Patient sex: M
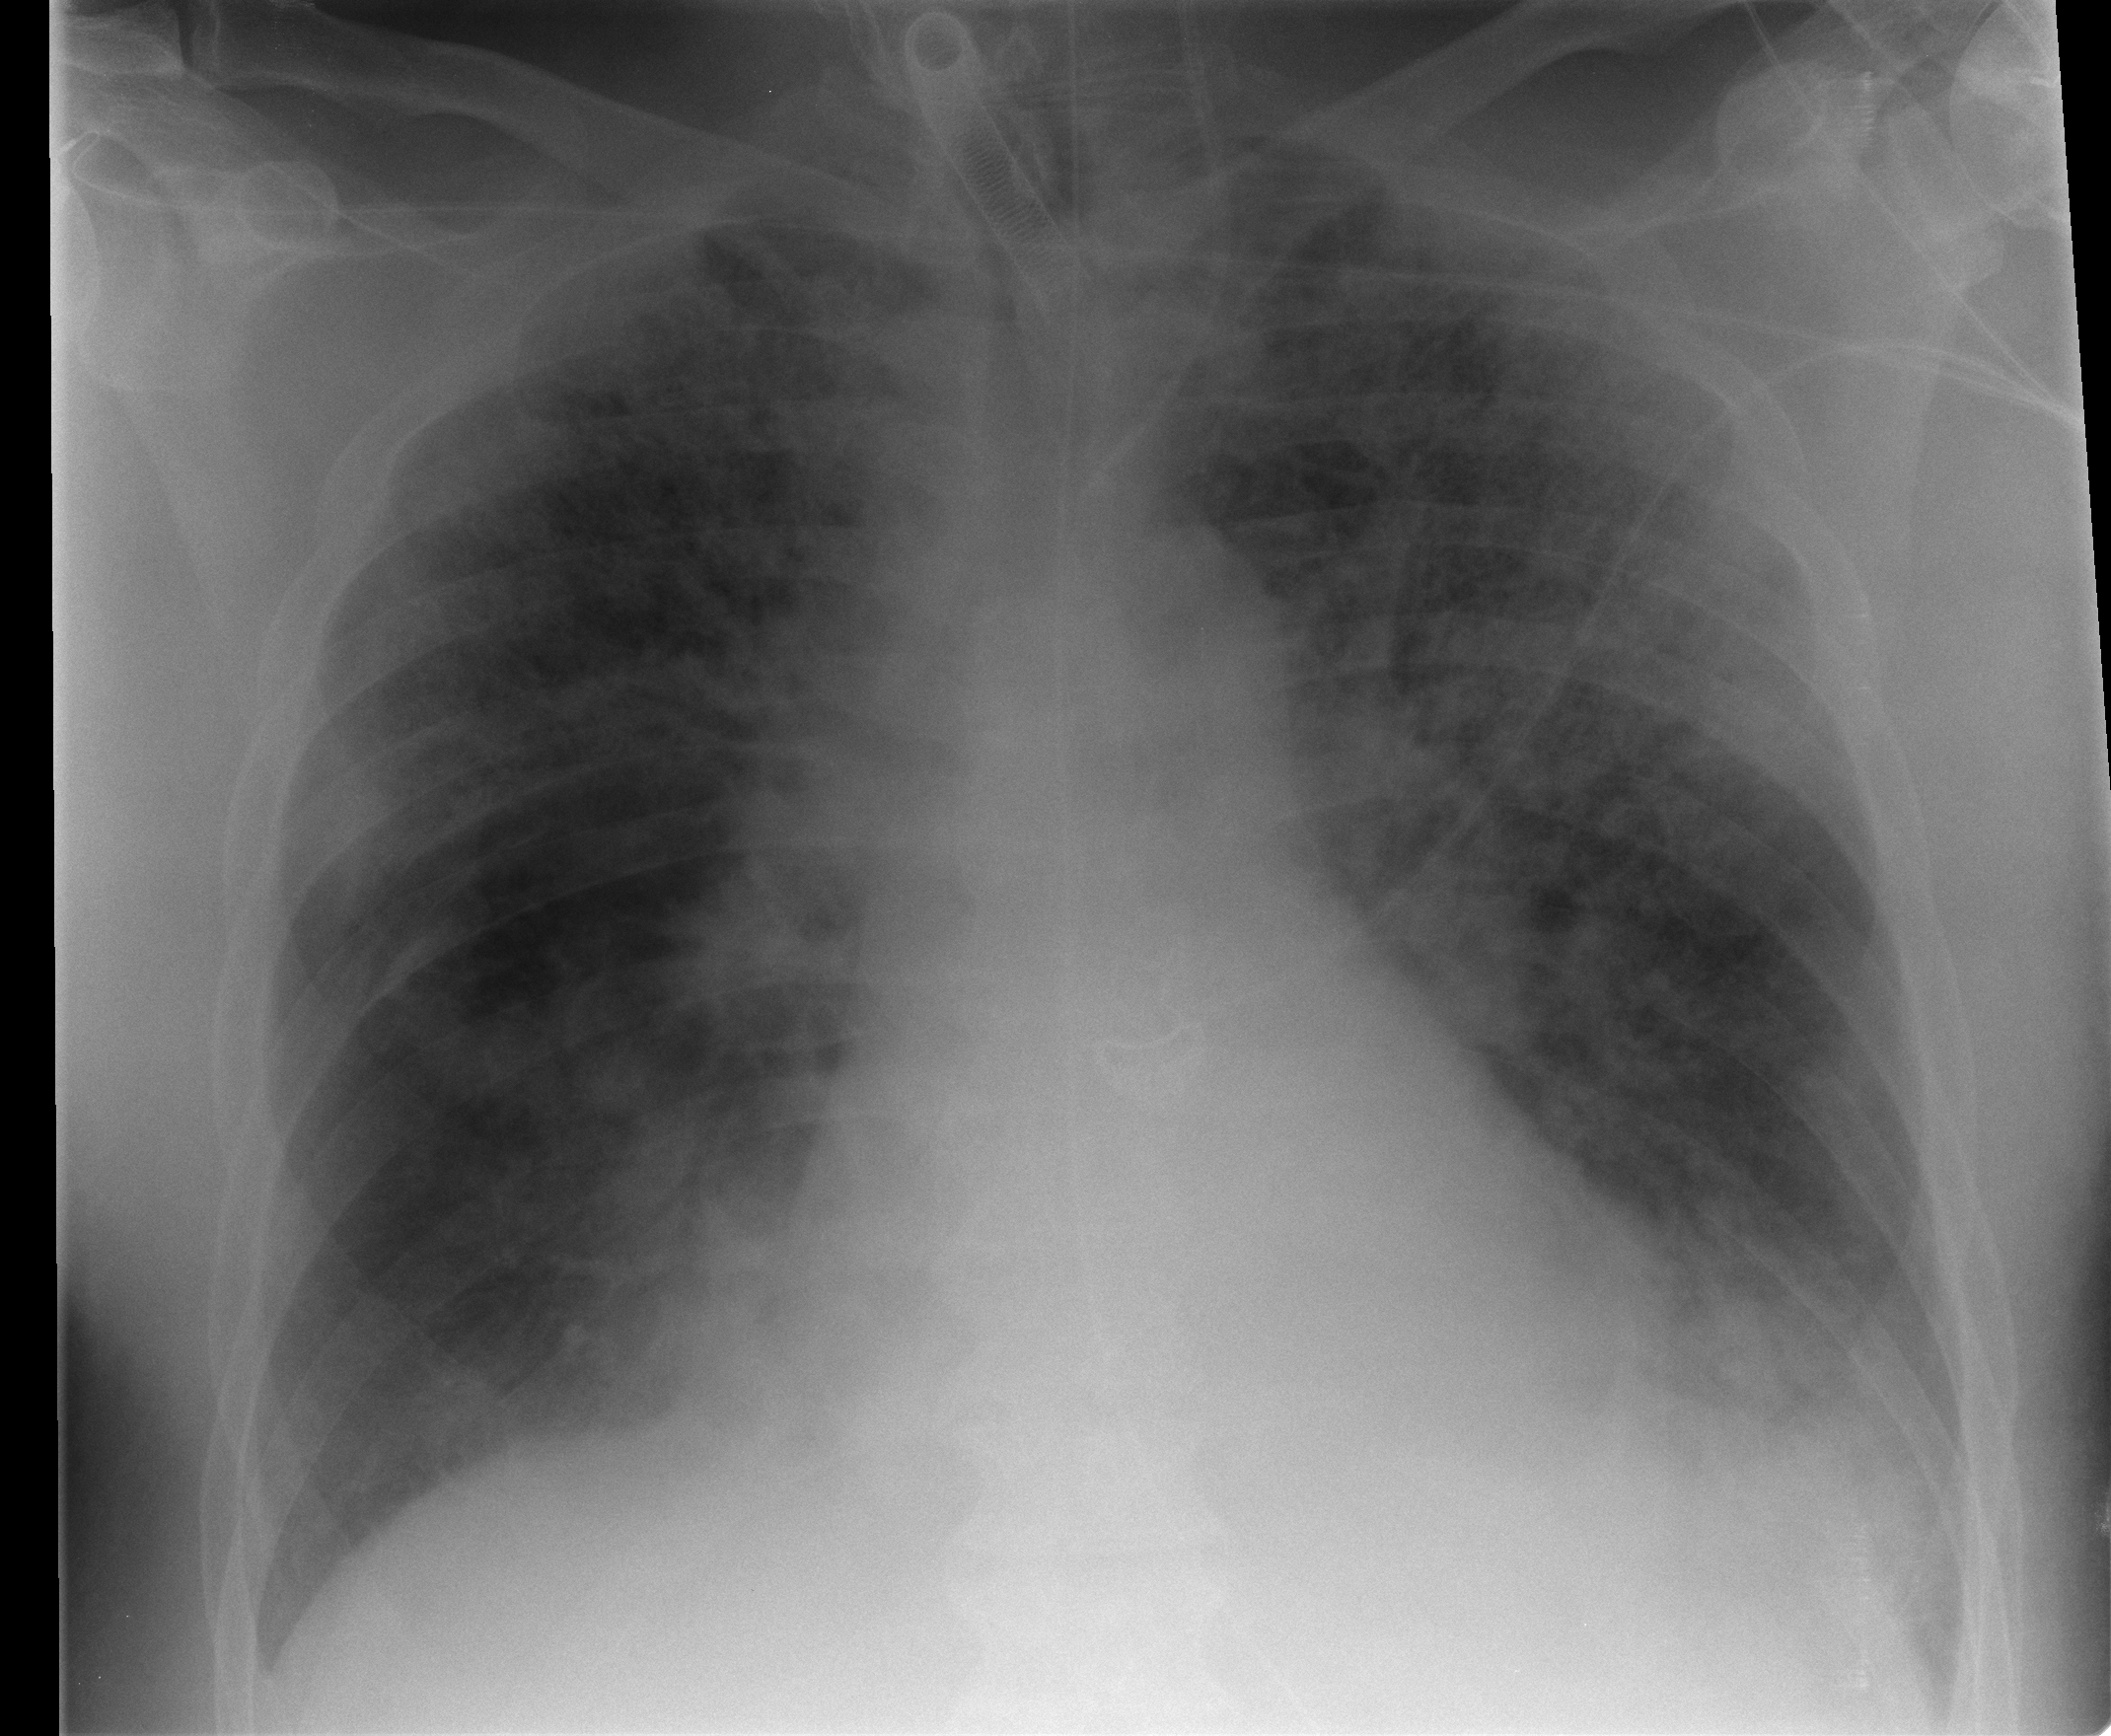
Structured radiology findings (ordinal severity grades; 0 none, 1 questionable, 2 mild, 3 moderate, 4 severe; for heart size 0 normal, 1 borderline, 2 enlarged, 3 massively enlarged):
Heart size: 0
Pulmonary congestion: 3
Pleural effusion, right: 0
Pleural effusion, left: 0
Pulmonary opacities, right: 3
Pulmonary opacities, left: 3
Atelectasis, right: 2
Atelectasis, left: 2